Question: Has anyone seen a snippet (or class/library) that will draw that corner triangle in a tableview cell (see below image).

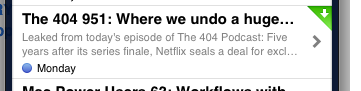
Answer: You can create a new view from an image and then add it to the cell calling addSubview. Here is a example setting the corner upon launch:
'''
- (UITableViewCell *)tableView:(UITableView *)tableView cellForRowAtIndexPath:(NSIndexPath *)indexPath
{
static NSString *CellIdentifier = @"cell";
UITableViewCell *cell = [tableView dequeueReusableCellWithIdentifier:CellIdentifier];
if (cell == nil) {
cell = [[UITableViewCell alloc] initWithStyle:UITableViewCellStyleDefault reuseIdentifier:CellIdentifier];
CGRect cornerFrame = CGRectMake(x, y, width, height);
UIImageView * corner = [[UIImageView alloc] initWithFrame:cornerFrame];
[corner setImage:[UIImage imageNamed:@"corner.jpg"]];
[cell.contentView addSubview:corner];
}
return cell;
}
'''